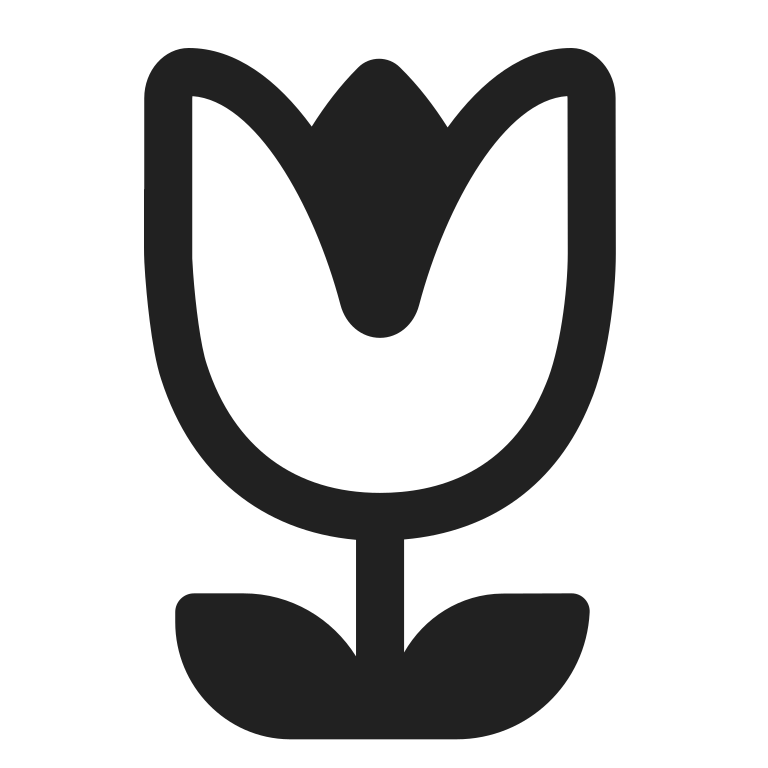
tulip high contrast